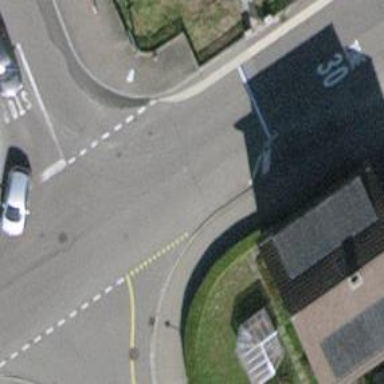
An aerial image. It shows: Uncontrolled zebra crossing on footway.